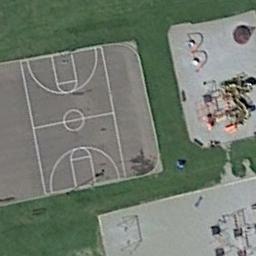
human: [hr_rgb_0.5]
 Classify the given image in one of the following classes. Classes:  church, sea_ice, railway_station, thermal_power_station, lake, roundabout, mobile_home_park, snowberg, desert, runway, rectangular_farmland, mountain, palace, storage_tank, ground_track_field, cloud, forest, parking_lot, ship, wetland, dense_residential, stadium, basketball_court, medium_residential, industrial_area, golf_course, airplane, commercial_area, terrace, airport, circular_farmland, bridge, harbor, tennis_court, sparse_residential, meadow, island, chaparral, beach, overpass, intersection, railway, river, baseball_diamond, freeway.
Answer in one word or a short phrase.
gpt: basketball_court